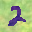
Label: 2